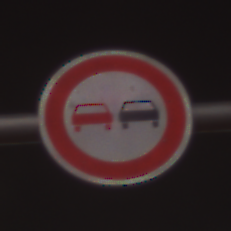
Verkehrszeichen: Ueberholverbot
Umgebung: Outdoor, Urban
Tageszeit: Night
Wetter: PartlyCloudy
Licht: Artificial
Jahreszeit: NotSpecified
Kontrast: HighContrast